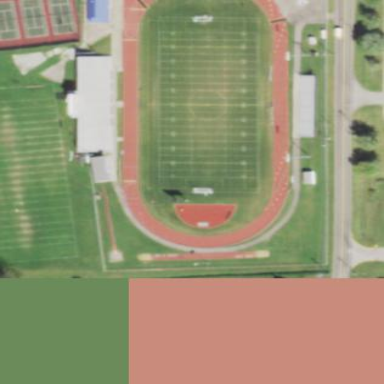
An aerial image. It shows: American football pitch for leisure and sport activities.